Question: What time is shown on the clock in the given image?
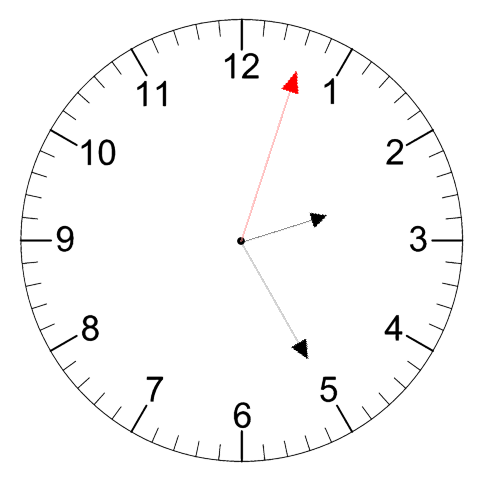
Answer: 02:25:03